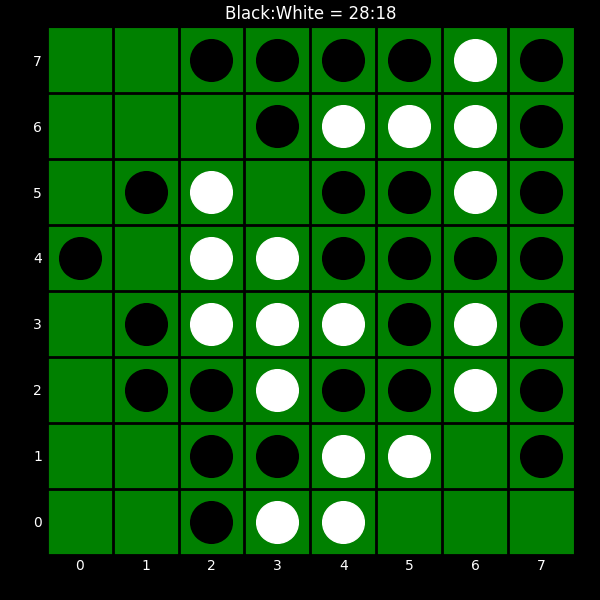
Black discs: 28
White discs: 18